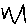
Label: zigzag